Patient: sex F, age 56
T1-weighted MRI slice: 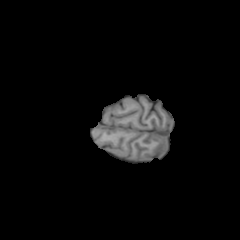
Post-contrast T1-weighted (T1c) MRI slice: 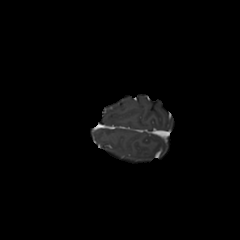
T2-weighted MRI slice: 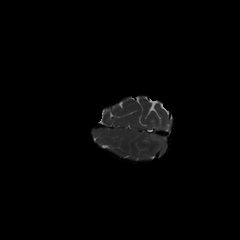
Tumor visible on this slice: no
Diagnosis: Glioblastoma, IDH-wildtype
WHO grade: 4